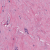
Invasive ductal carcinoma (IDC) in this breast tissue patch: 1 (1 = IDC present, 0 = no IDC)